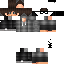
A male human skin with medium skin, wearing brown long hair dressed in a blue hoodie and black pants, featuring a closed mouth.